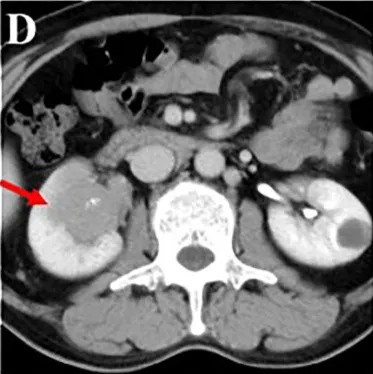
Imaging findings upon Initial Diagnosis. Computed Tomography (CT) scans.
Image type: radiology (ct)